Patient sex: M
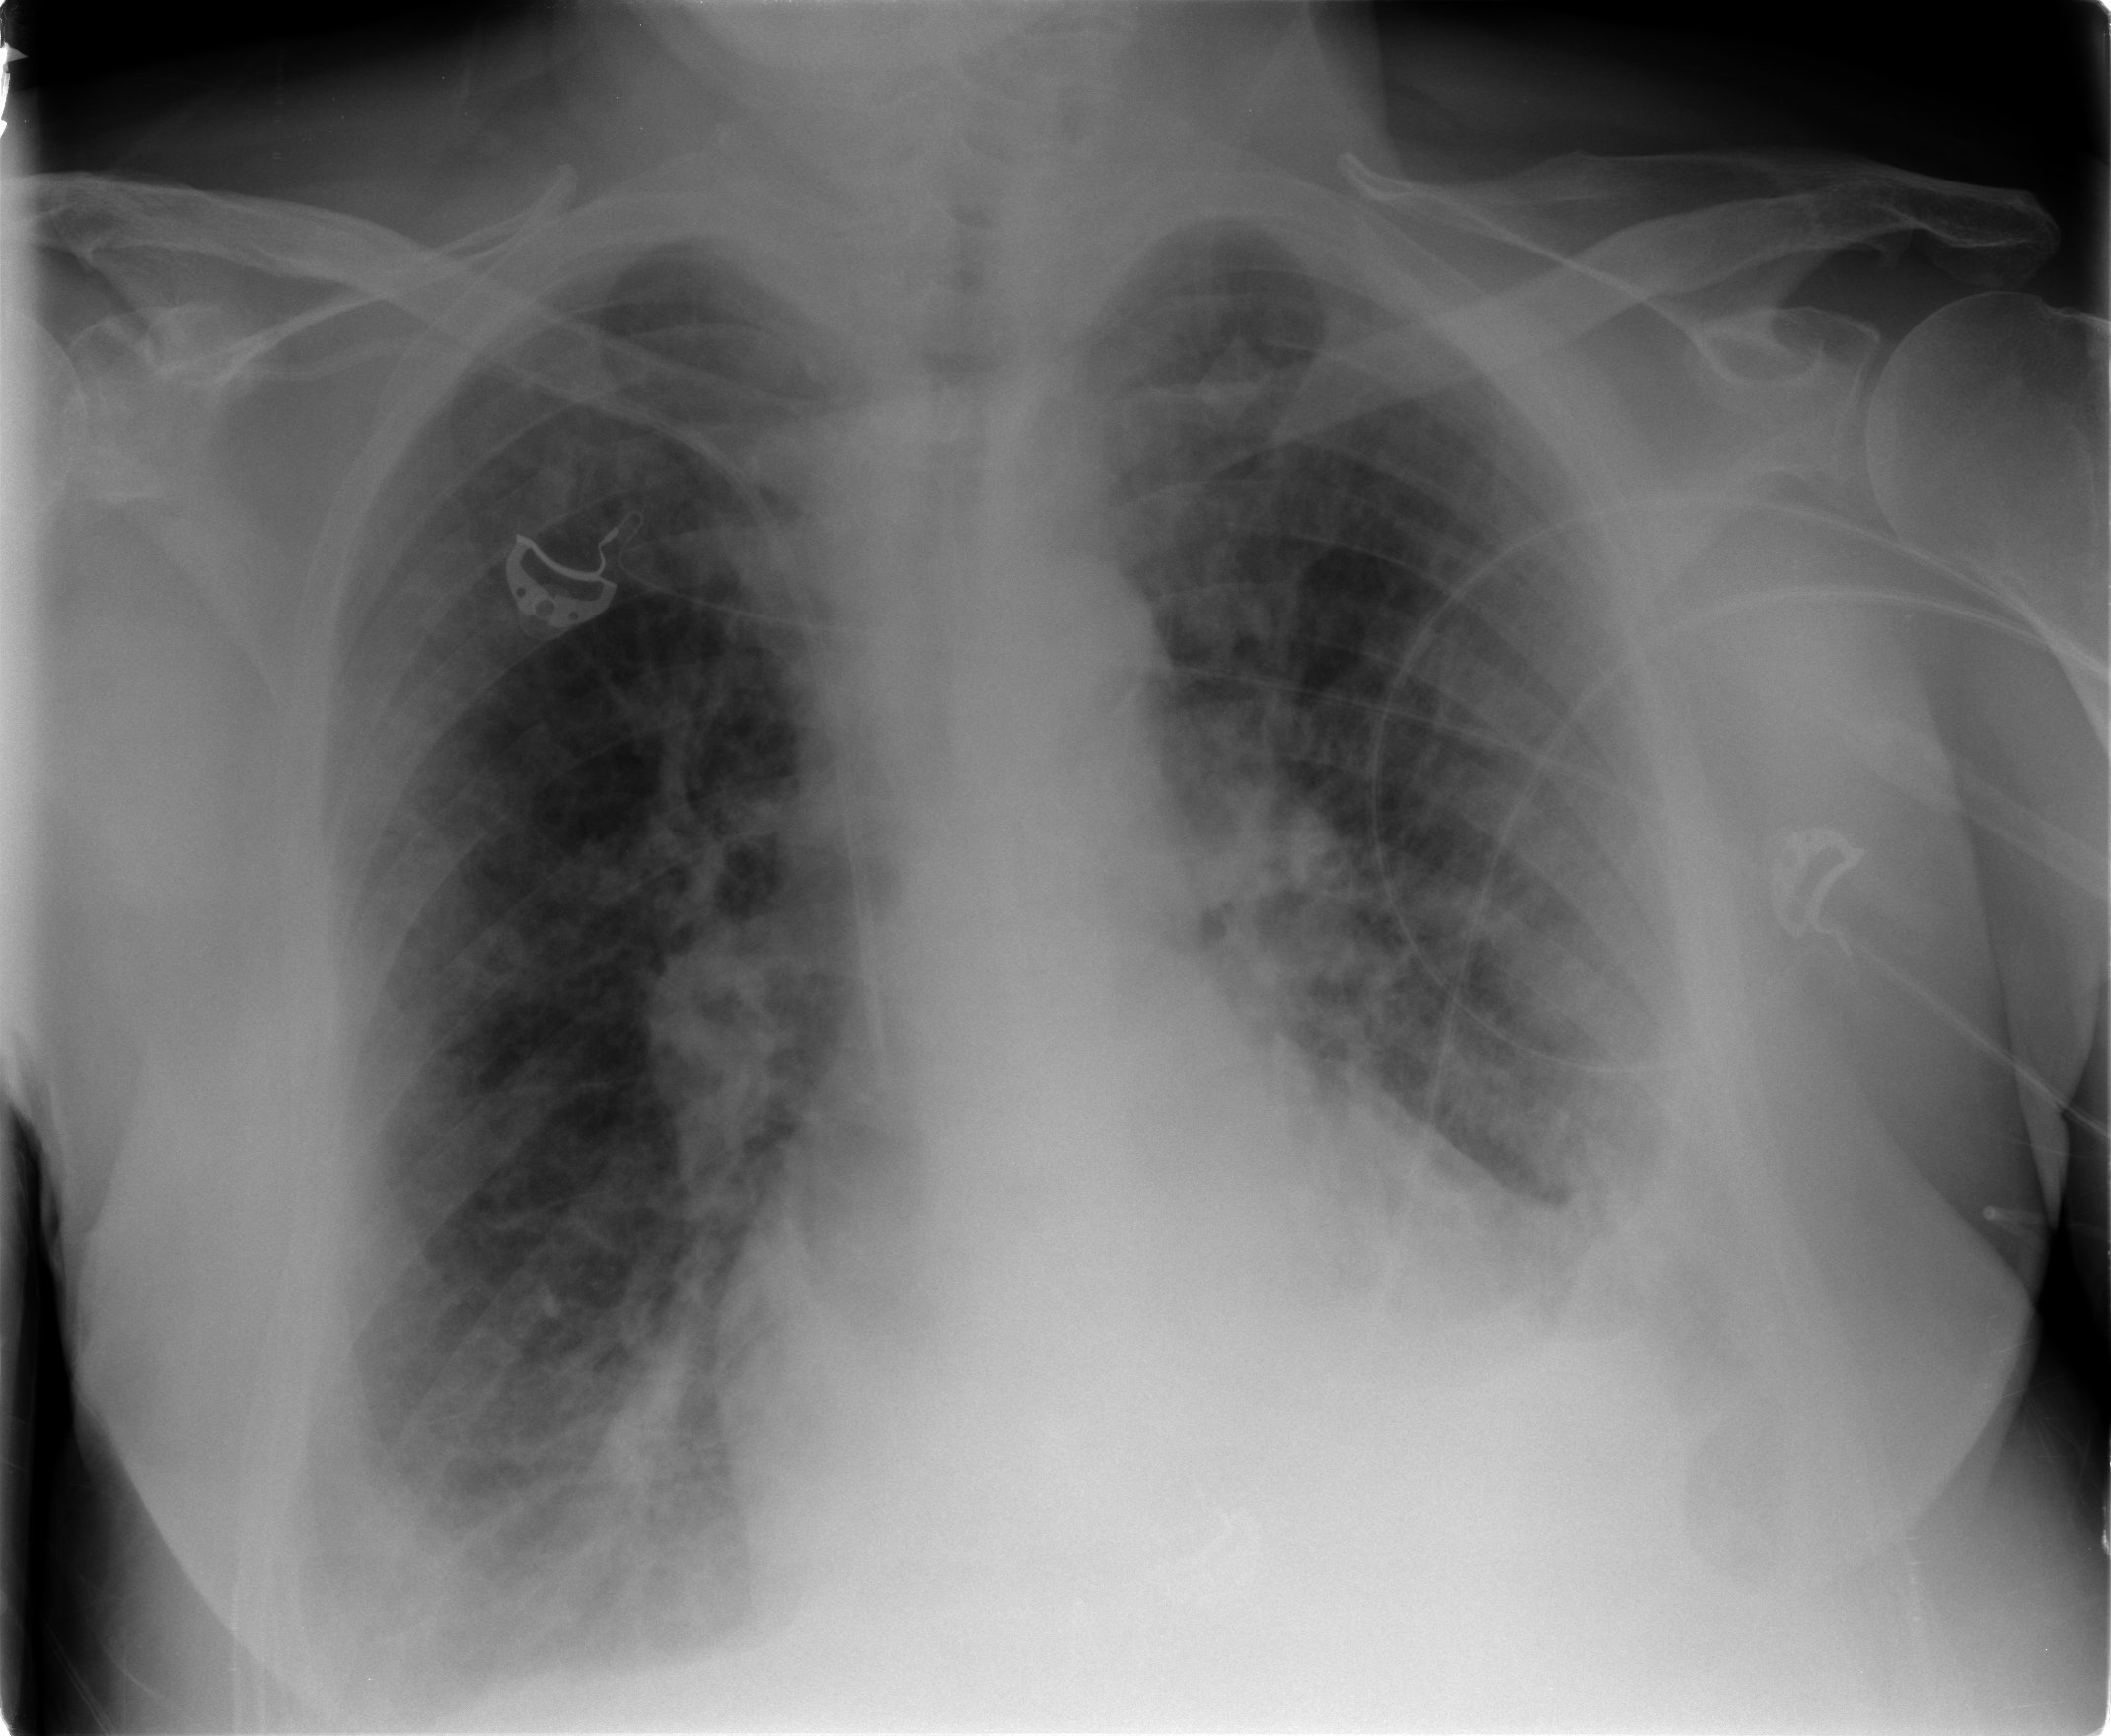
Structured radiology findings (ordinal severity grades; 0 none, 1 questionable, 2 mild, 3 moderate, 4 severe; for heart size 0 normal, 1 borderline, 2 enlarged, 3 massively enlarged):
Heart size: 2
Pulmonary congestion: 3
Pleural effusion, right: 2
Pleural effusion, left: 2
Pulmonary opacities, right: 2
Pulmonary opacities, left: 2
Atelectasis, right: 2
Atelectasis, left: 2